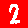
Digit: 2